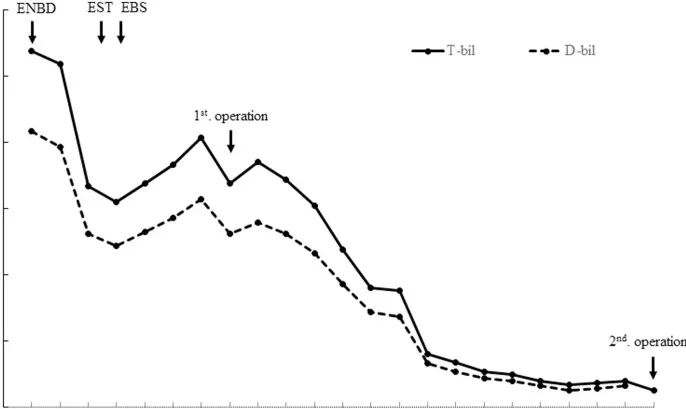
Trends in liver function after initial surgery.
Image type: pathology (immunostaining)